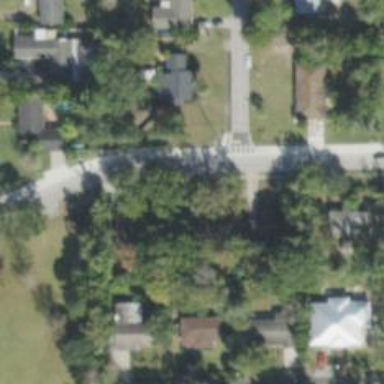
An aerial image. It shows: Residential road with sidewalk on the left.